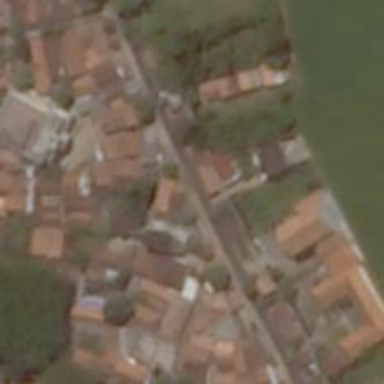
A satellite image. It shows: Village area.